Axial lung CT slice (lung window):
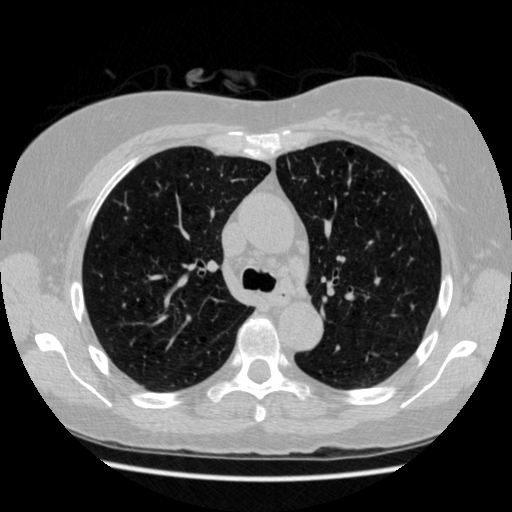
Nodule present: no